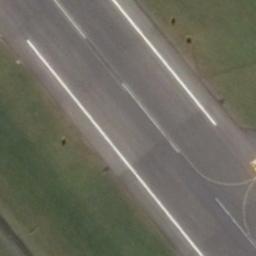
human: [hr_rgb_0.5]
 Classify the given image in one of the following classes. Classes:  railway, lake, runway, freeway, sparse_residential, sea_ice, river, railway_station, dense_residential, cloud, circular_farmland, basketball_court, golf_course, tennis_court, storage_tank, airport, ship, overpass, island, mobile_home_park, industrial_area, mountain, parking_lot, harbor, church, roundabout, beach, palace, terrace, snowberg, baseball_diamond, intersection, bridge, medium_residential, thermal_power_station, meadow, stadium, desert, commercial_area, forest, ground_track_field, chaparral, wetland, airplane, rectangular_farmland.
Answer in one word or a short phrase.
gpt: runway